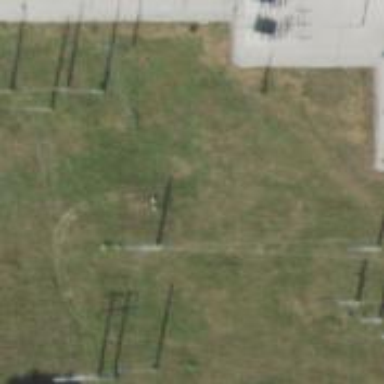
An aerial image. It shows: Power pole.